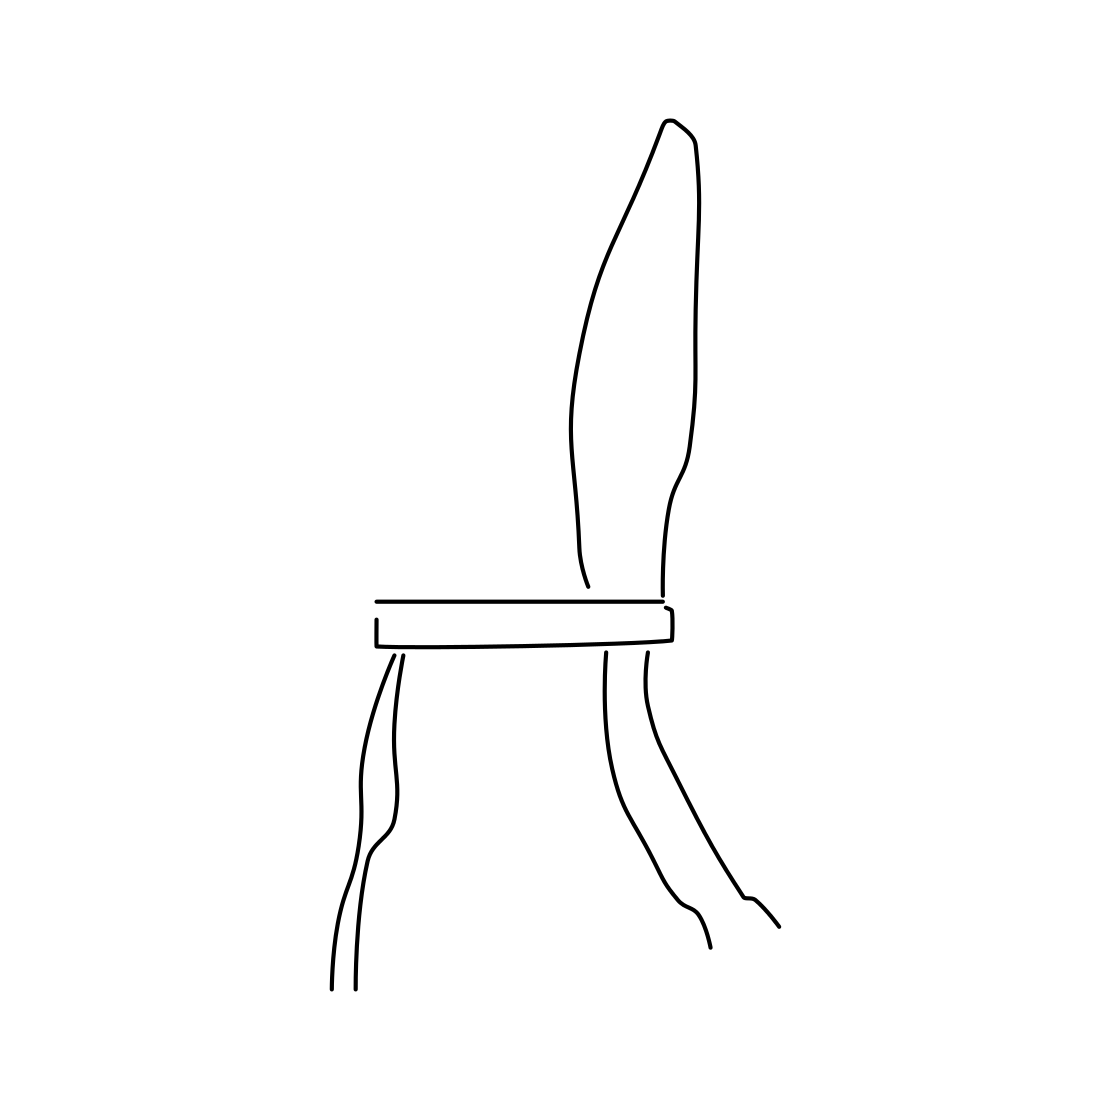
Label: chair